Question: I'm trying to lock orientation of my entire app to portrait modes, so I changed the 'info.plist', to this:

However, if I rotate the simulator or even my real device, the view still rotates. Any explanation for this? Thanks!
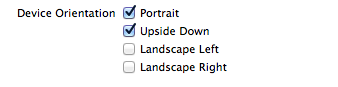
Answer: You need to implement this in your ViewController:
For iOS 6 and up:
'''
#ifdef __IPHONE_OS_VERSION_MAX_ALLOWED
#if __IPHONE_OS_VERSION_MAX_ALLOWED >= 60000
- (NSUInteger)supportedInterfaceOrientations
{
return UIInterfaceOrientationMaskPortrait | UIInterfaceOrientationMaskPortraitUpsideDown;
}
- (BOOL)shouldAutorotate
{
return YES;
}
- (UIInterfaceOrientation)preferredInterfaceOrientationForPresentation
{
return UIInterfaceOrientationPortrait;
}
#endif
#endif
'''
For iOS under 6:
'''
- (BOOL)shouldAutorotateToInterfaceOrientation:(UIInterfaceOrientation)interfaceOrientation
{
BOOL returnBool = YES;
if (interfaceOrientation == UIInterfaceOrientationPortrait) {
returnBool = YES;
}
else if (interfaceOrientation == UIInterfaceOrientationPortraitUpsideDown) {
returnBool = YES;
}
else if (interfaceOrientation == UIInterfaceOrientationLandscapeLeft) {
returnBool = NO;
}
else if (interfaceOrientation == UIInterfaceOrientationLandscapeRight) {
returnBool = NO;
}
else {
returnBool = NO;
}
return returnBool;
}
'''
The pre-processor statements are to make sure the method __IPHONE_OS_VERSION_MAX_ALLOWED exists
'''
#ifdef __IPHONE_OS_VERSION_MAX_ALLOWED
'''
and the second one:
'''
#if __IPHONE_OS_VERSION_MAX_ALLOWED >= 60000
'''
is to make sure the iOS version running on the device is 6 and up because the methods in the pre-processor statements do not exist on versions under iOS 6.
It will crash on iOS under 6 without the pre-processor statements.